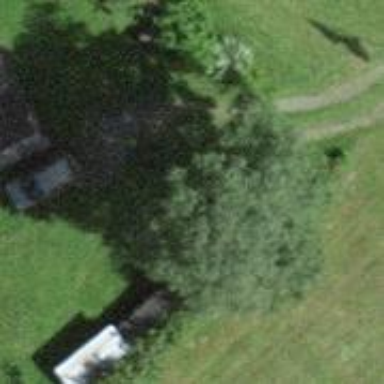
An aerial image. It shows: Beautiful tree in nature.